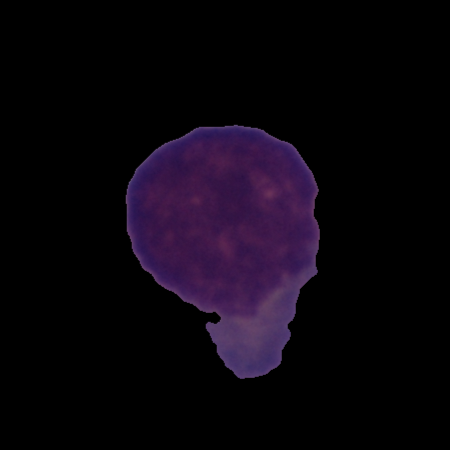
Label: healthy